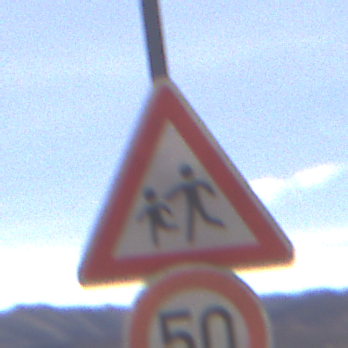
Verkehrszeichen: KinderRechts
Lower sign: Geschwindigkeit50
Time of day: Midday
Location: Outdoor (Nature)
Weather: Clear
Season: NotSpecified
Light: Natural